Question: There are some blocks in the picture. Find the smallest square area that can place all the small blocks in the area in a suitable way without overlapping. Return the length of the square side.
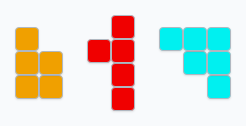
Answer: 4